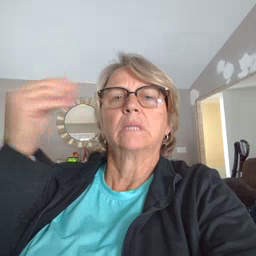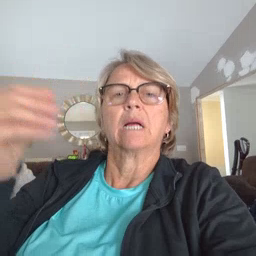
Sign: outside